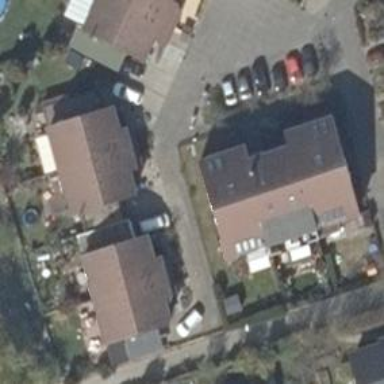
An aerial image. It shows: Living street.